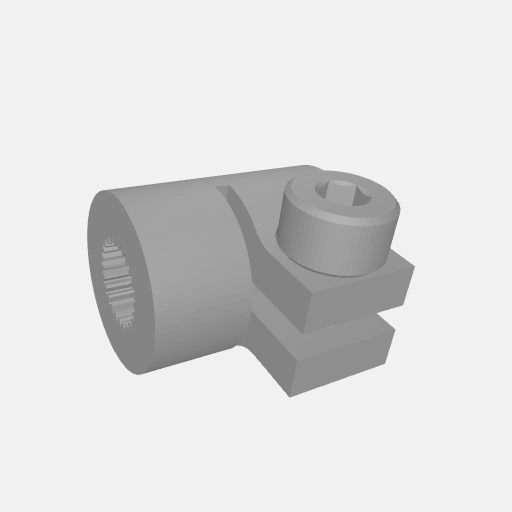
Part: ServoShaftCoupler6ID